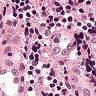
Metastatic tissue present: no